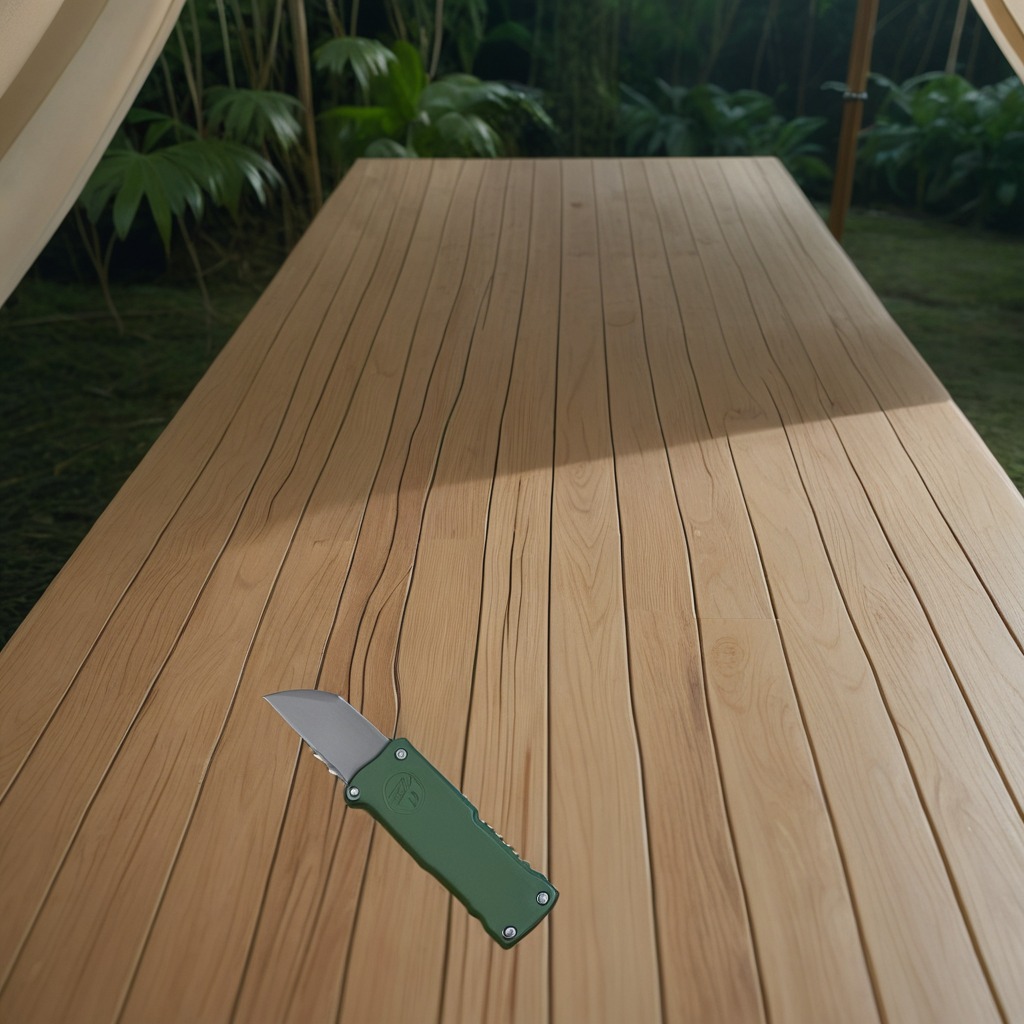
A utility knife lies on a wooden table inside a jungle field workshop tent humid ambient light worn but.